Question: There is some ways to unwrap an optional value:
'''
// 1st way
var str: String? = "Hello, playground"
if let strUnwrapped = str {
// strUnwrapped is immutable
println(strUnwrapped)
}
// 2nd way
var str: String? = "Hello, playground"
if var strUnwrapped = str {
// strUnwrapped is mutable
strUnwrapped = "Toldino"
println(strUnwrapped)
}
'''
But I recently test this following one...
'''
// The strangest one
var str: String? = "Hello, playground"
if let var strUnwrapped = str {
// strUnwrapped is mutabe
strUnwrapped = "yolo"
println(strUnwrapped)
}
'''
Can you explain me why does it work ?
It is a bug or a functionality ?
As <URL> said, it was a bug.
It is resolved in Swift 2.0, I tried it with the new version and it doesn't compile anymore.
Now Xcode throw this following error for "if let var"

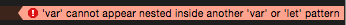
Answer: In this case:
'''
if let var strUnwrapped = str {}
'''
works the same way as just , so either it is a bug or it's just the same thing. But if you try the following simple code:
'''
let var n = 3
'''
It throws this error:
> 'var' cannot appear nested inside another 'var' or 'let' pattern
So we can safely assume that it is a bug. We should be good developers and report it!